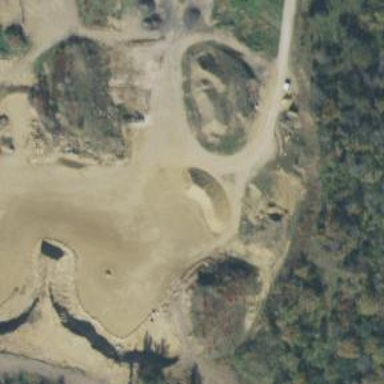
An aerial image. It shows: Quarry area.